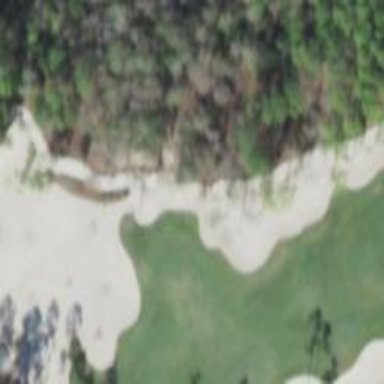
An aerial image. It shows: Golf bunker filled with sandy terrain.